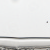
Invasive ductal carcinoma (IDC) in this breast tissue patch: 0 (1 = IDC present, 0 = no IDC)